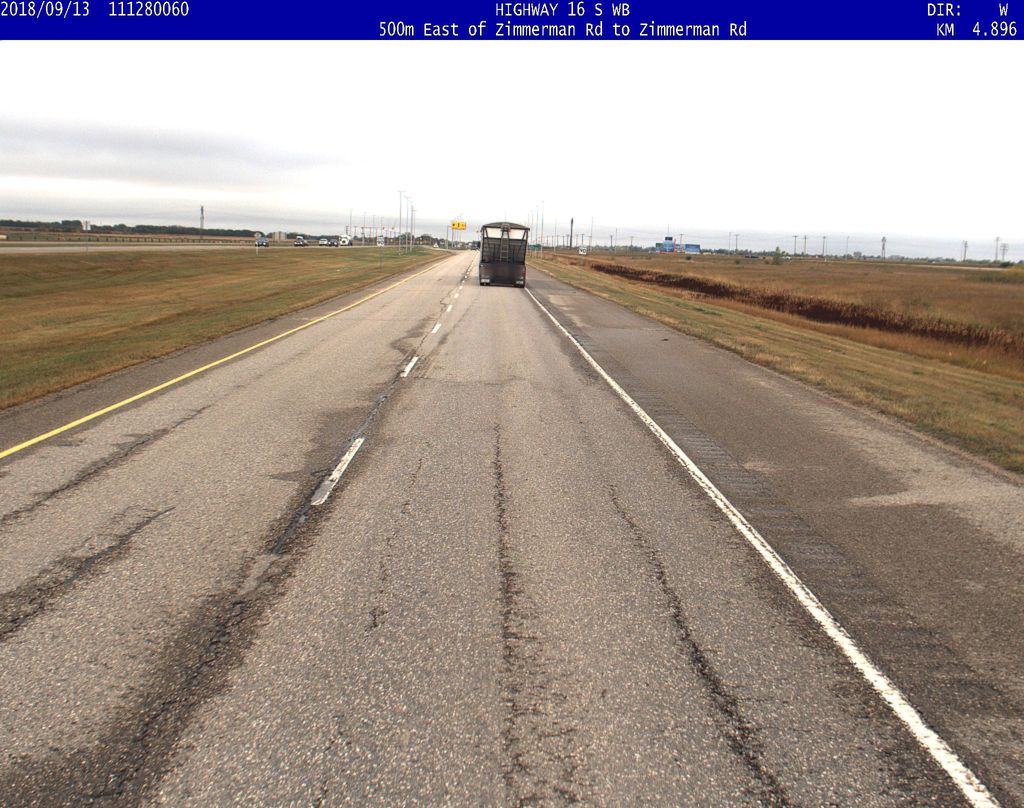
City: saskatoon